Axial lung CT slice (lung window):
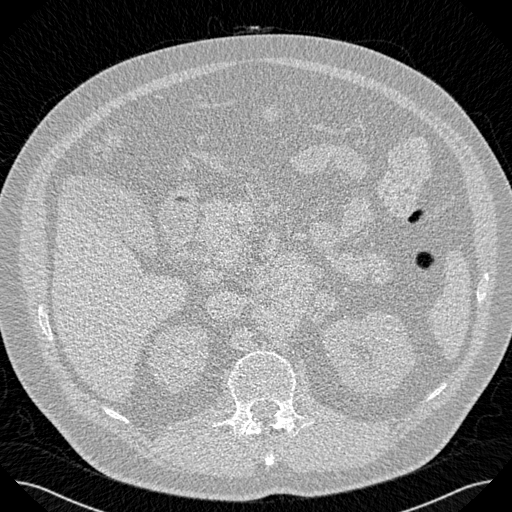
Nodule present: no